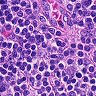
Metastatic tissue present: no